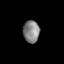
Tissue: prostate
Cell type: T cells
Senescence score: 0.2789
Nuclear area (px): 355
Mean DAPI intensity: 131.546